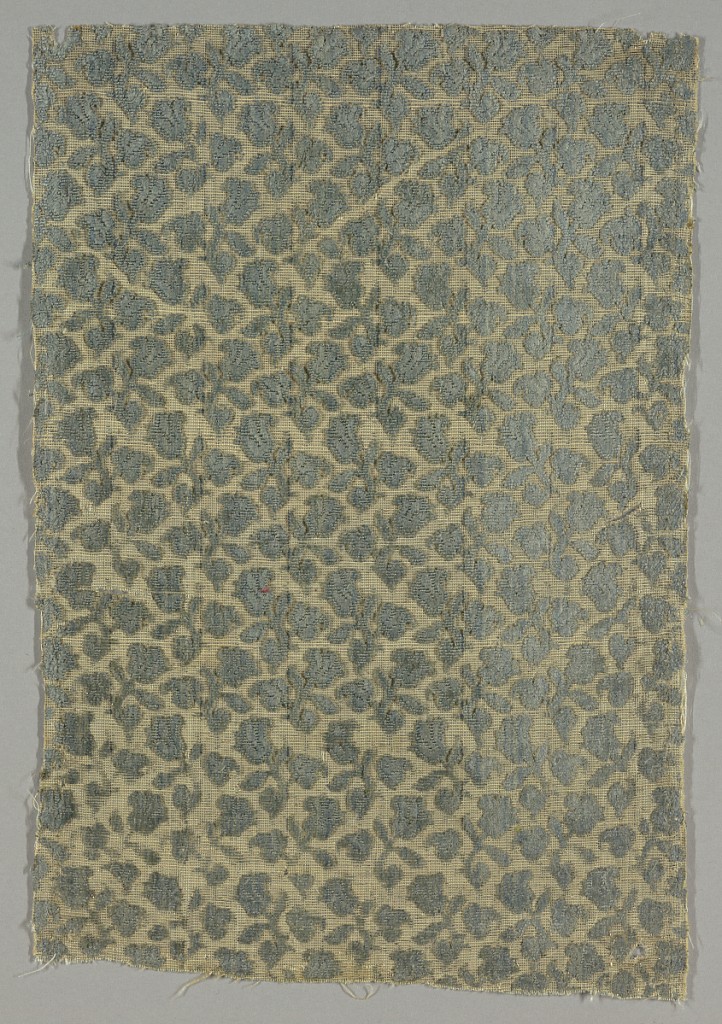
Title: Fragment
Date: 17th century
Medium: silk Technique: cut and uncut voided supplementary warp pile (velvet) in a plain weave foundation
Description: Fragment of blue cut and uncut pile on a ground shot with silver; pattern is small floral sprigs.